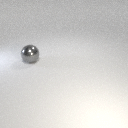
large gray metal sphere